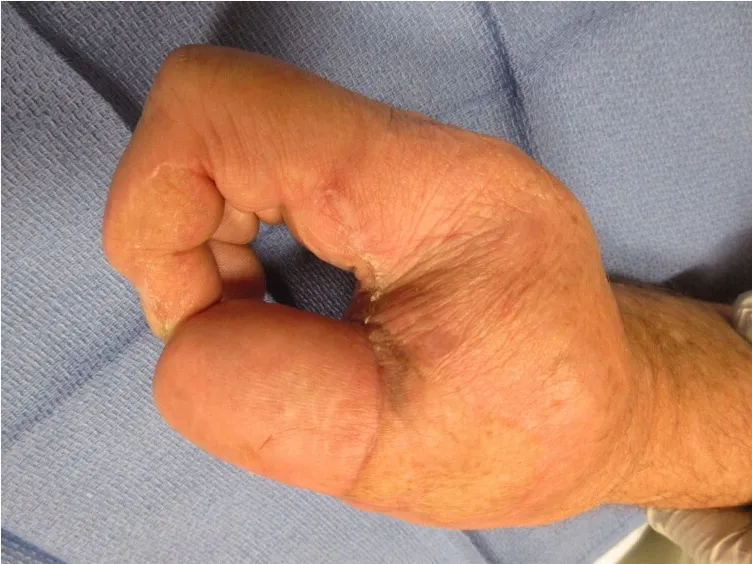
3 month post-operative appearance - PA view of the reconstructed thumb.
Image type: medical_photograph (skin_photograph)